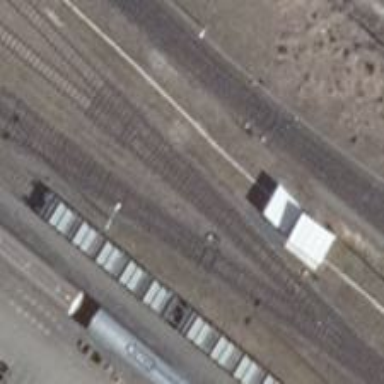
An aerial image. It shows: Railway switch.